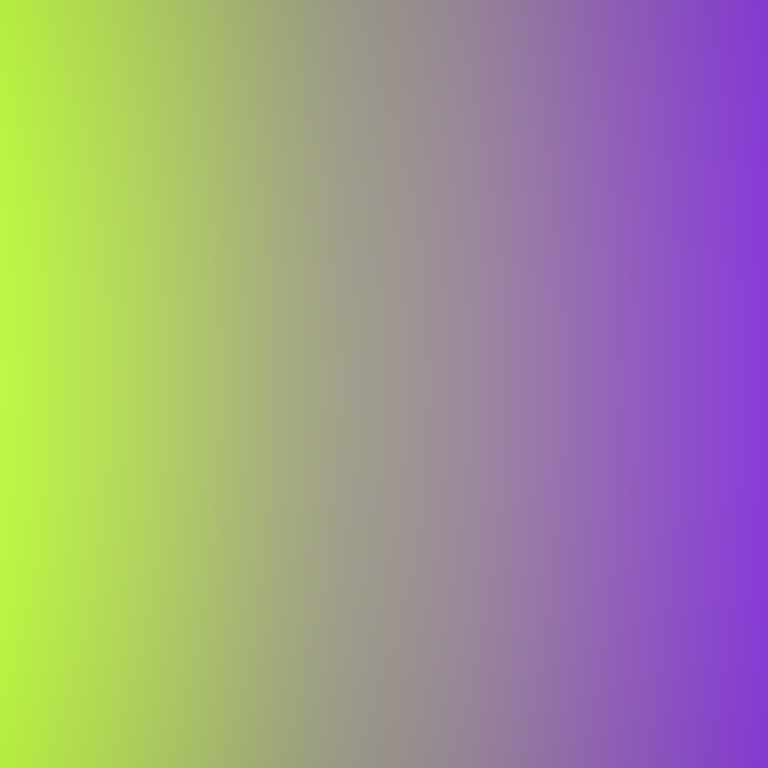
Abstract light effect, smooth gradient from bright green to deep purple, calm atmosphere, soft blend, no room, no furniture, no objects.